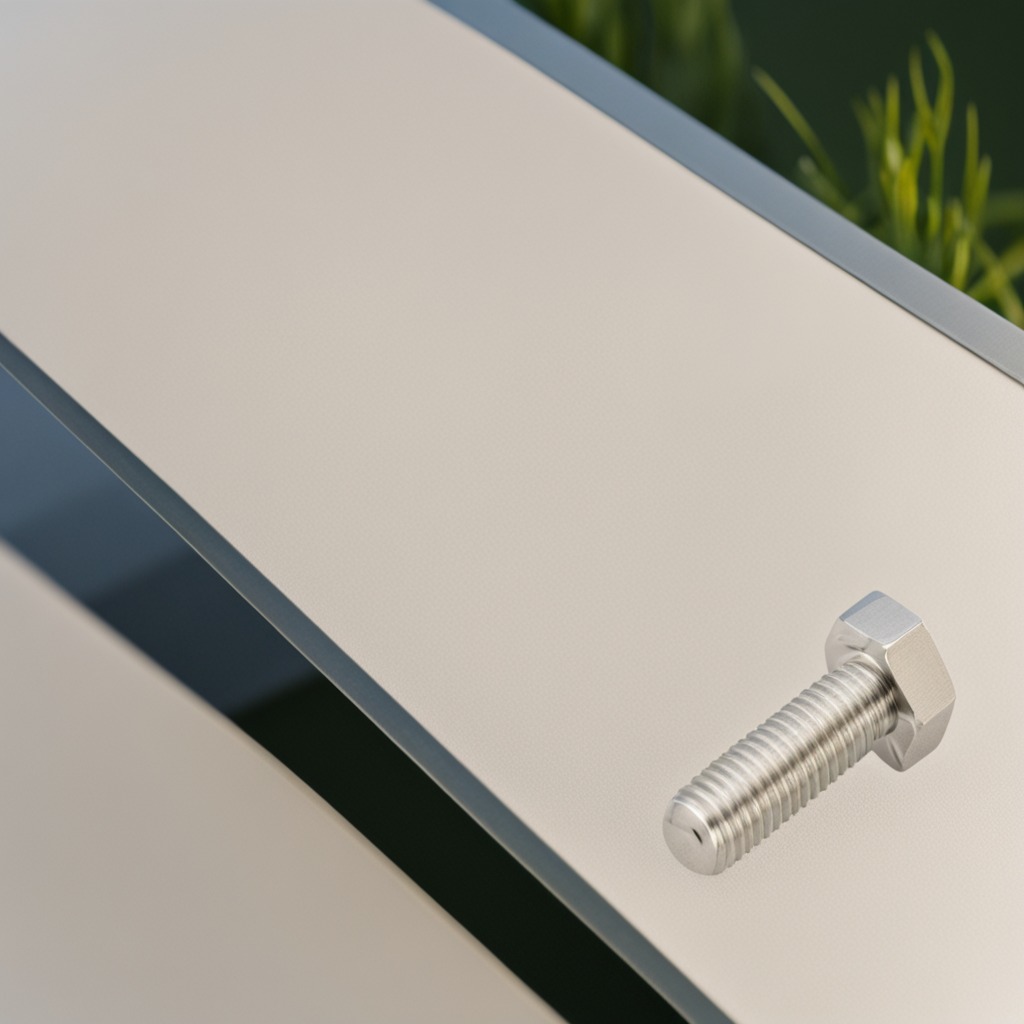
A metal screw lying on a clean utility table in a temporary outdoor tool station.